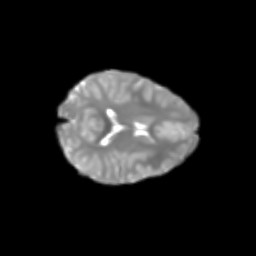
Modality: T2w
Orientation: axial
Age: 7
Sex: female
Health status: healthy